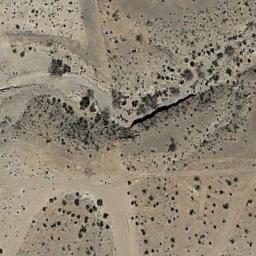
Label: chaparral